Question: Imagine that you table viewController and you have element called "settingDate" in one of the row, I would like to add calendar icon on the left side of "settingDate" row but it should show current date inside? Any ideas to implement?

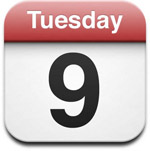
Answer: Set an image of the calendar icon without the number as the table cell's image view. Then add a label as a subview of the cell.imageView and update the label's text with an NSDate.